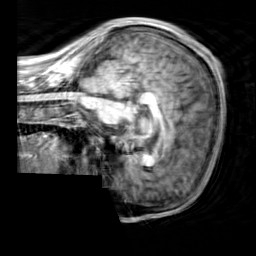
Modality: T1w
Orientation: sagittal
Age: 22
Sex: male
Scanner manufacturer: siemens
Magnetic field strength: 3 T
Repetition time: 2.3 s
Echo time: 0.00303 s